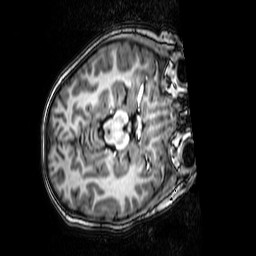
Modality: T1w
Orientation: axial
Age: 7
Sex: male
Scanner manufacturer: philips
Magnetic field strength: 3 T
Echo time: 0.0038 s